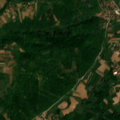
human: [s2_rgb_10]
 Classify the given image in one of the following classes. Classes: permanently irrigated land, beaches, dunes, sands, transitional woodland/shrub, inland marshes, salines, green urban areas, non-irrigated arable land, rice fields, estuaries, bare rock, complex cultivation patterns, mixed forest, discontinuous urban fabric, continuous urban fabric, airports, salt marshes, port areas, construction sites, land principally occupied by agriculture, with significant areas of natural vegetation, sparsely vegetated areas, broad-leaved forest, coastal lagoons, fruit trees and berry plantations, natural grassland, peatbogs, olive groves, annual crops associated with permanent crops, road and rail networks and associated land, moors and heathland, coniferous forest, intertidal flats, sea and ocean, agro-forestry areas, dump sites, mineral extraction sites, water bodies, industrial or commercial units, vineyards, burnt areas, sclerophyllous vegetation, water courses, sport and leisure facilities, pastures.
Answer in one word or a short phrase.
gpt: complex cultivation patterns, land principally occupied by agriculture, with significant areas of natural vegetation, broad-leaved forest, transitional woodland/shrub